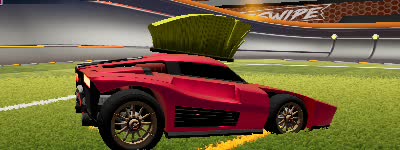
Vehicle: breakout